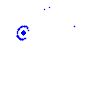
Particle: pion